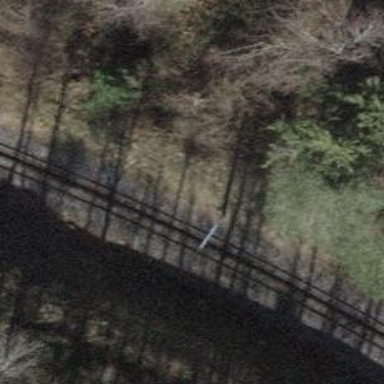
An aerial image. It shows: Solitary milestone along the railway.